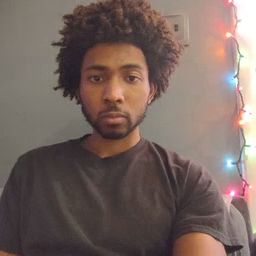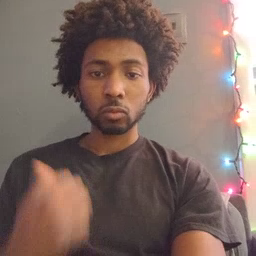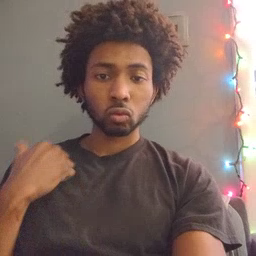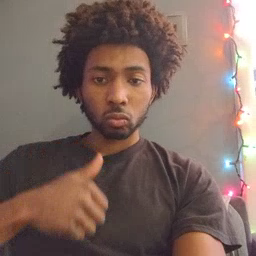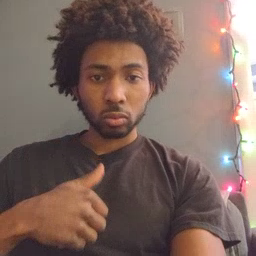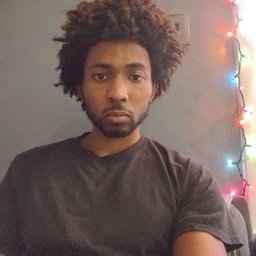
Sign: jacket